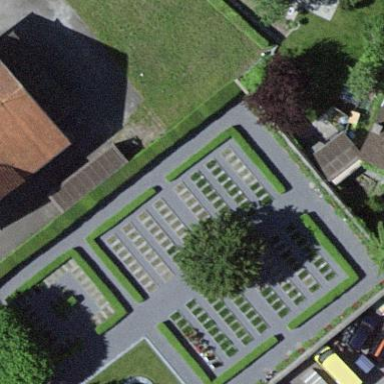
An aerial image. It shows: Grave yard.